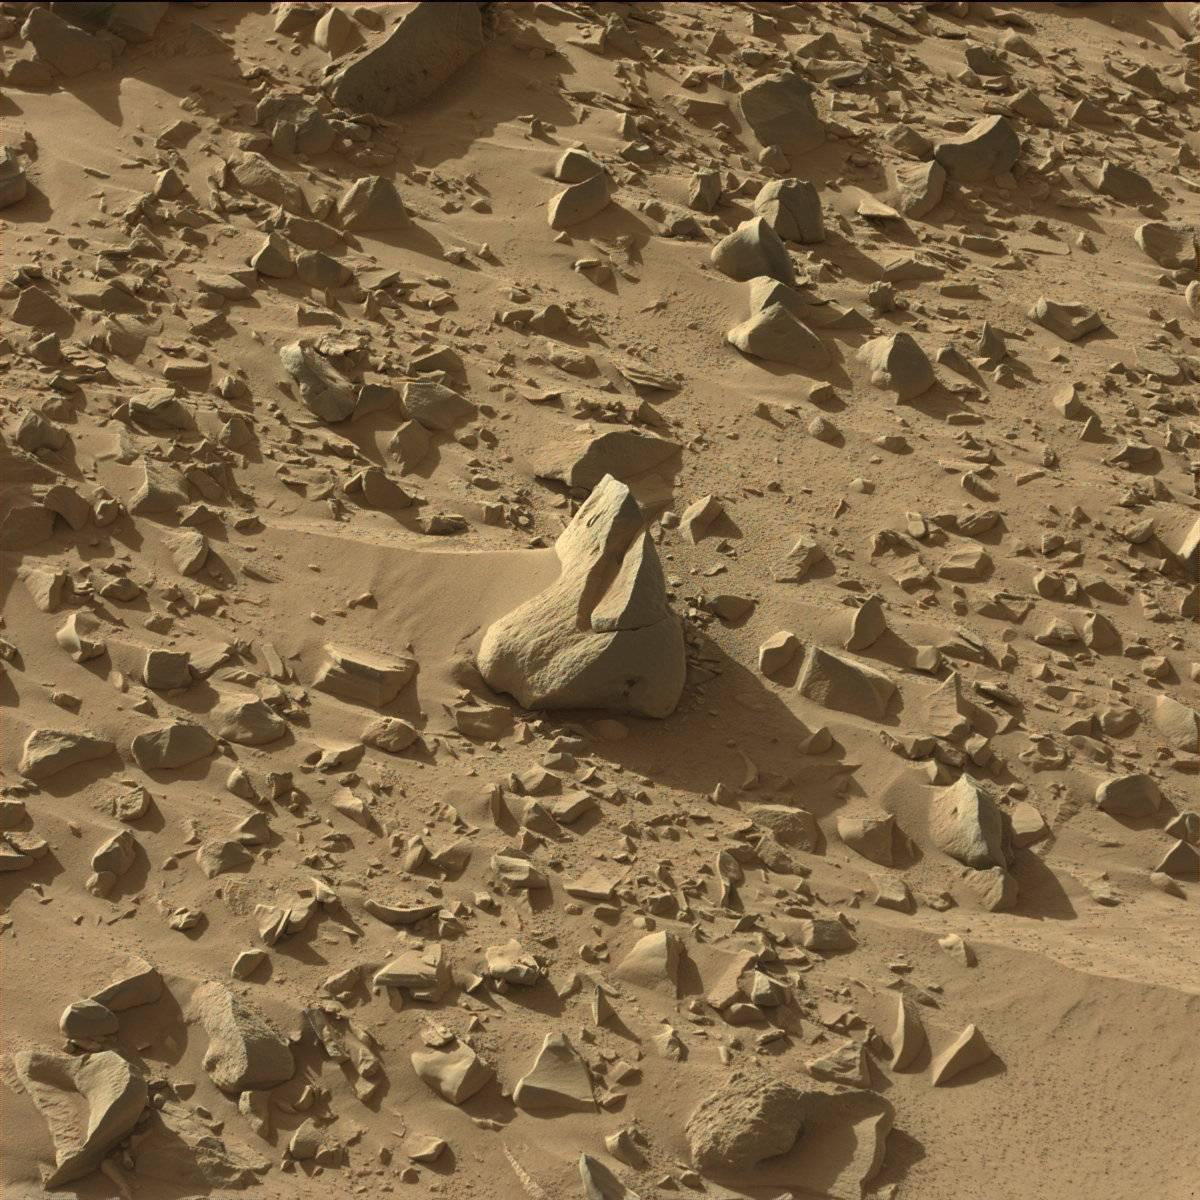
Terrain classes present: Bedrock, Sand / Soil